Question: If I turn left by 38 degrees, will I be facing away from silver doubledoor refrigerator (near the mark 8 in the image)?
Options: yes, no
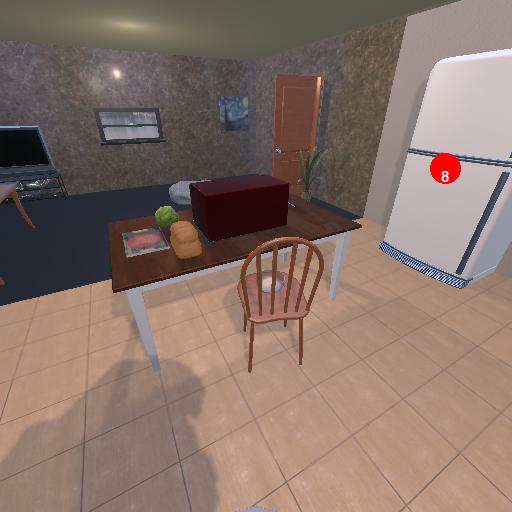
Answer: yes